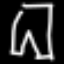
Label: pants